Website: macys
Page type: billing-address
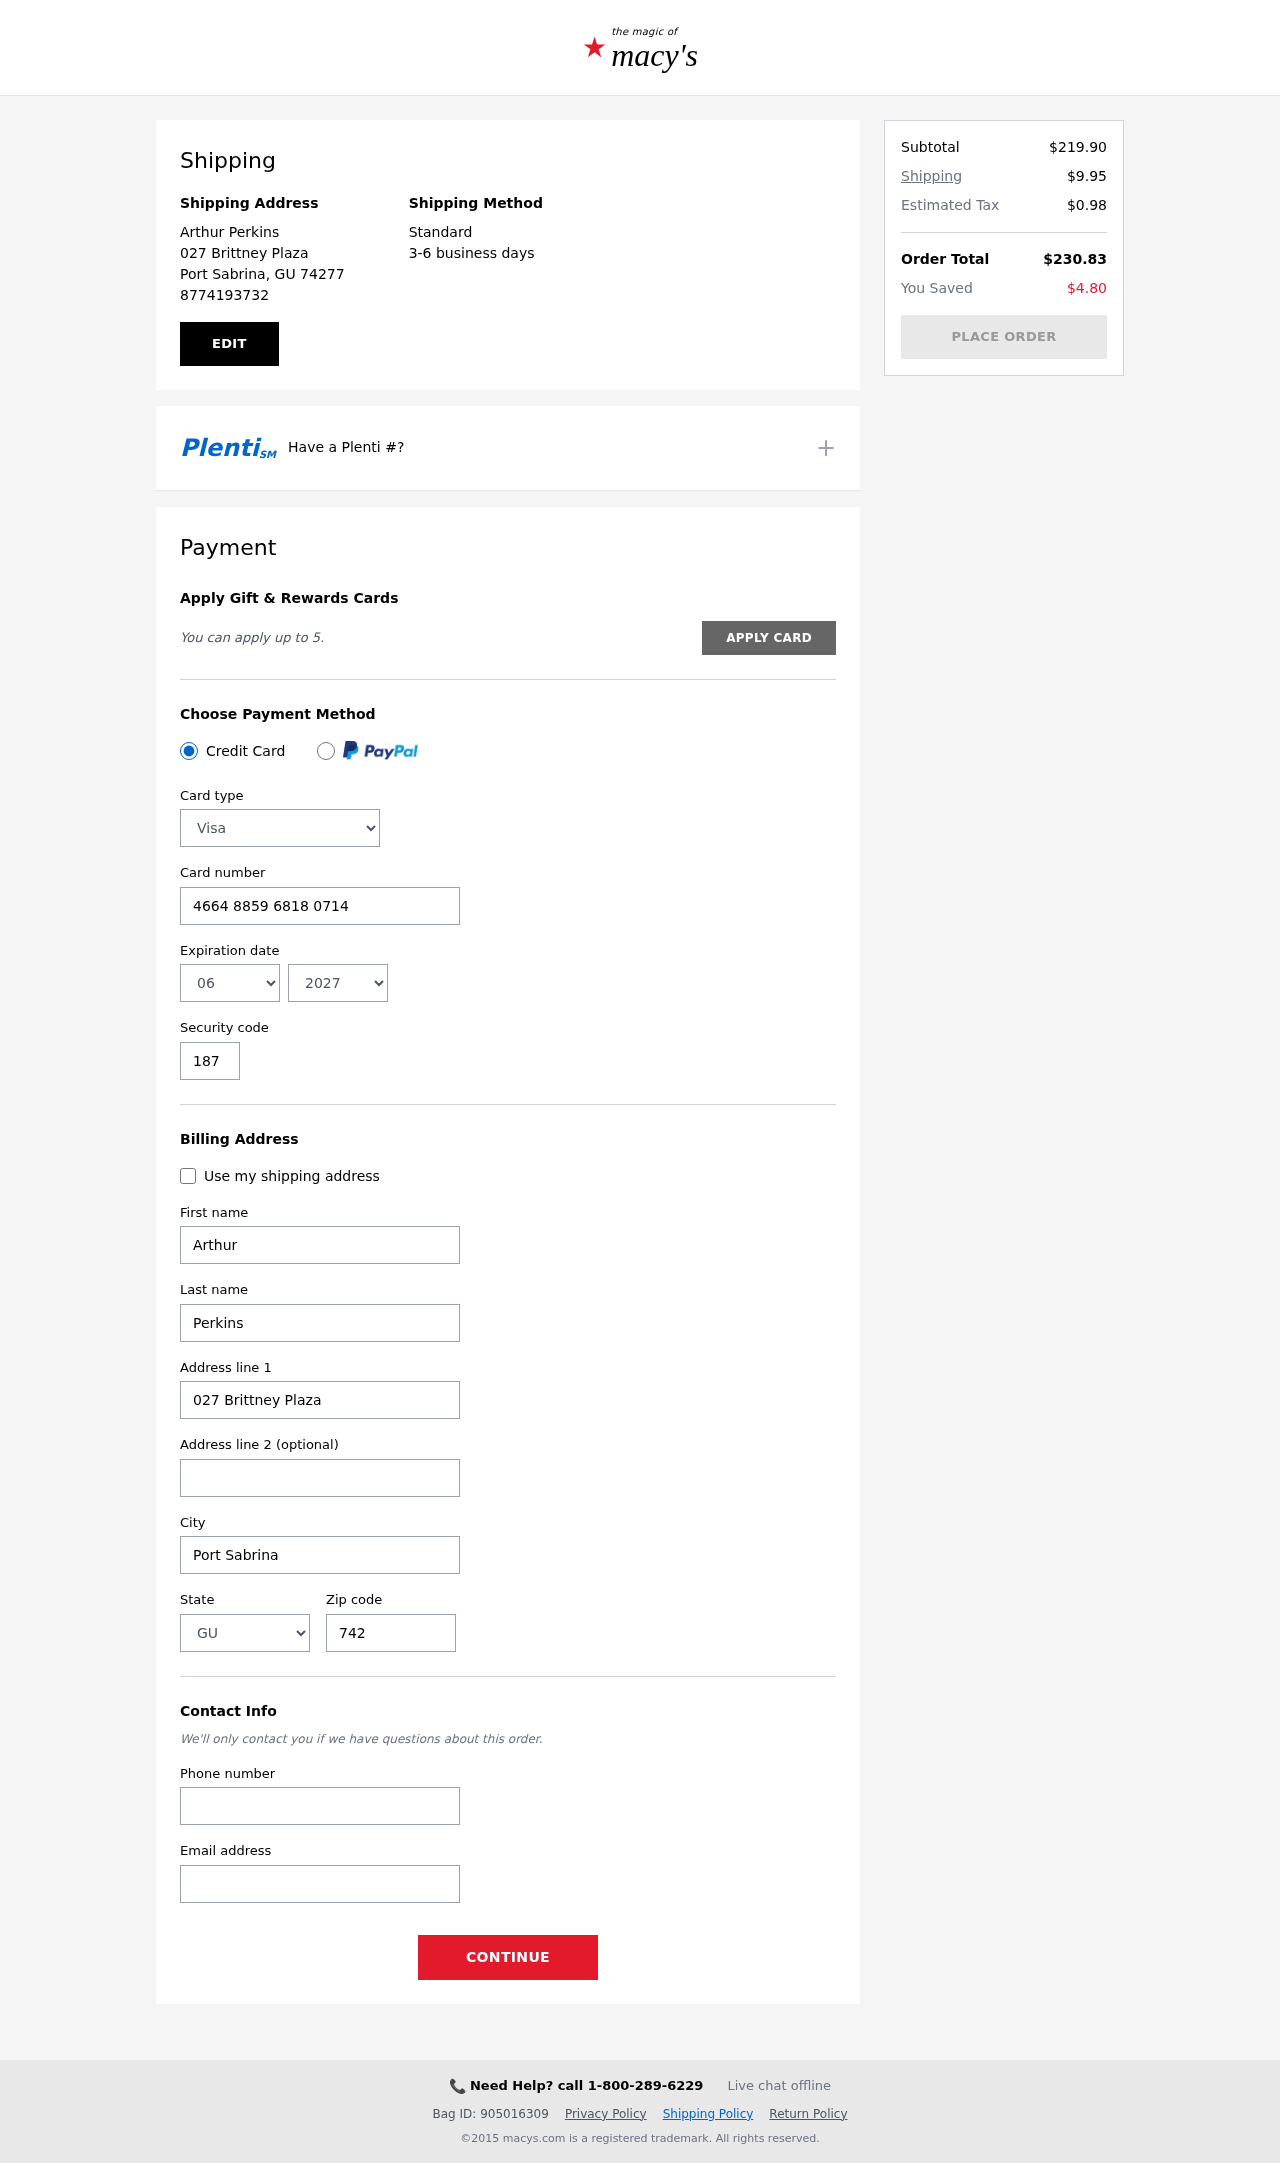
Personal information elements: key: PII_CARD_CVV
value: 187
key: PII_CARD_EXPIRY_MONTH
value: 06
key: PII_CARD_EXPIRY_YEAR
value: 27
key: PII_CARD_NUMBER
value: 4664 8859 6818 0714
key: PII_CARD_TYPE
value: Visa
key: PII_CITY
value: Port Sabrina
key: PII_CITY_STATE_ZIP
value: Port Sabrina, GU 74277
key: PII_EMAIL
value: arthur.perkins@hotmail.com
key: PII_FIRSTNAME
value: Arthur
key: PII_FULLNAME
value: Arthur Perkins
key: PII_LASTNAME
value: Perkins
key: PII_PHONE
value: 8774193732
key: PII_POSTCODE
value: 74277
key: PII_STATE
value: GU
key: PII_STREET
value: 027 Brittney Plaza
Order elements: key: ORDER_SUBTOTAL
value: $219.90
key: ORDER_SHIPPING_COST
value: $9.95
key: ORDER_TAX
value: $0.98
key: ORDER_TOTAL
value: $230.83
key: ORDER_SAVINGS
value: $4.80